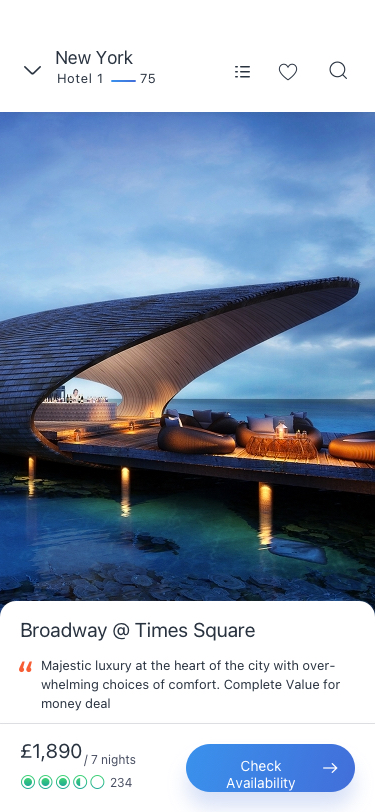
Text in this UI design:
Hotel 1
75
New York
Broadway @ Times Square
Check Availability
£1,890
/ 7 nights
Majestic luxury at the heart of the city with over-whelming choices of comfort. Complete Value for money deal
“